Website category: movie
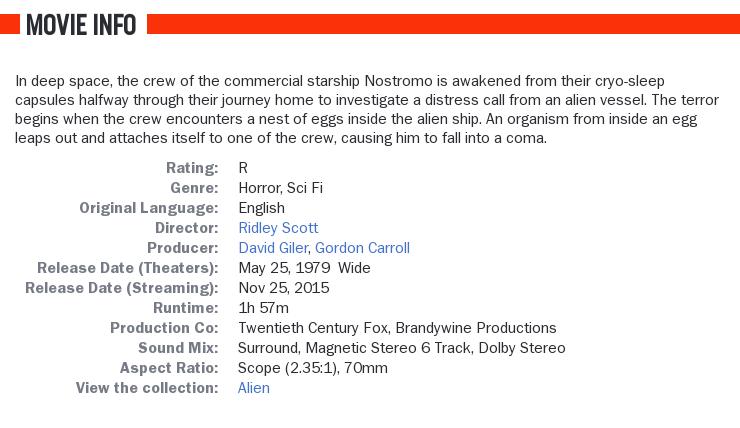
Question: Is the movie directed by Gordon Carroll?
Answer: no

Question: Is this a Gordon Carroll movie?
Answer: no

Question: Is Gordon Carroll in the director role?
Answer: no

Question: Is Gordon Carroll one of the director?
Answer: no

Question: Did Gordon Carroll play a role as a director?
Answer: no